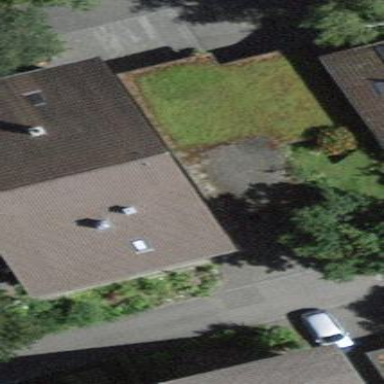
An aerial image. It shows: Garage.